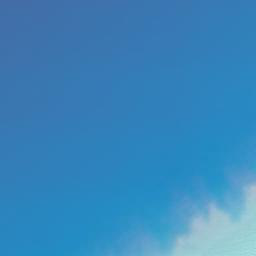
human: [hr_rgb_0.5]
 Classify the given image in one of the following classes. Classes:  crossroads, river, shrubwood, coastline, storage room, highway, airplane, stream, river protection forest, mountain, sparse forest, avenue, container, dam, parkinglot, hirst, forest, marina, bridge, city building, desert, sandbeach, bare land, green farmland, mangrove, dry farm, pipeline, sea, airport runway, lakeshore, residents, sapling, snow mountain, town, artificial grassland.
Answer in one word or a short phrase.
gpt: sea